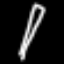
Label: pencil